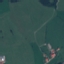
Land use / land cover class: Pasture